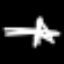
Label: The Eiffel Tower